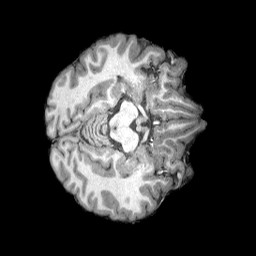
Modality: T1w
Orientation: axial
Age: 19
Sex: male